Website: apple
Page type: newsletter-management
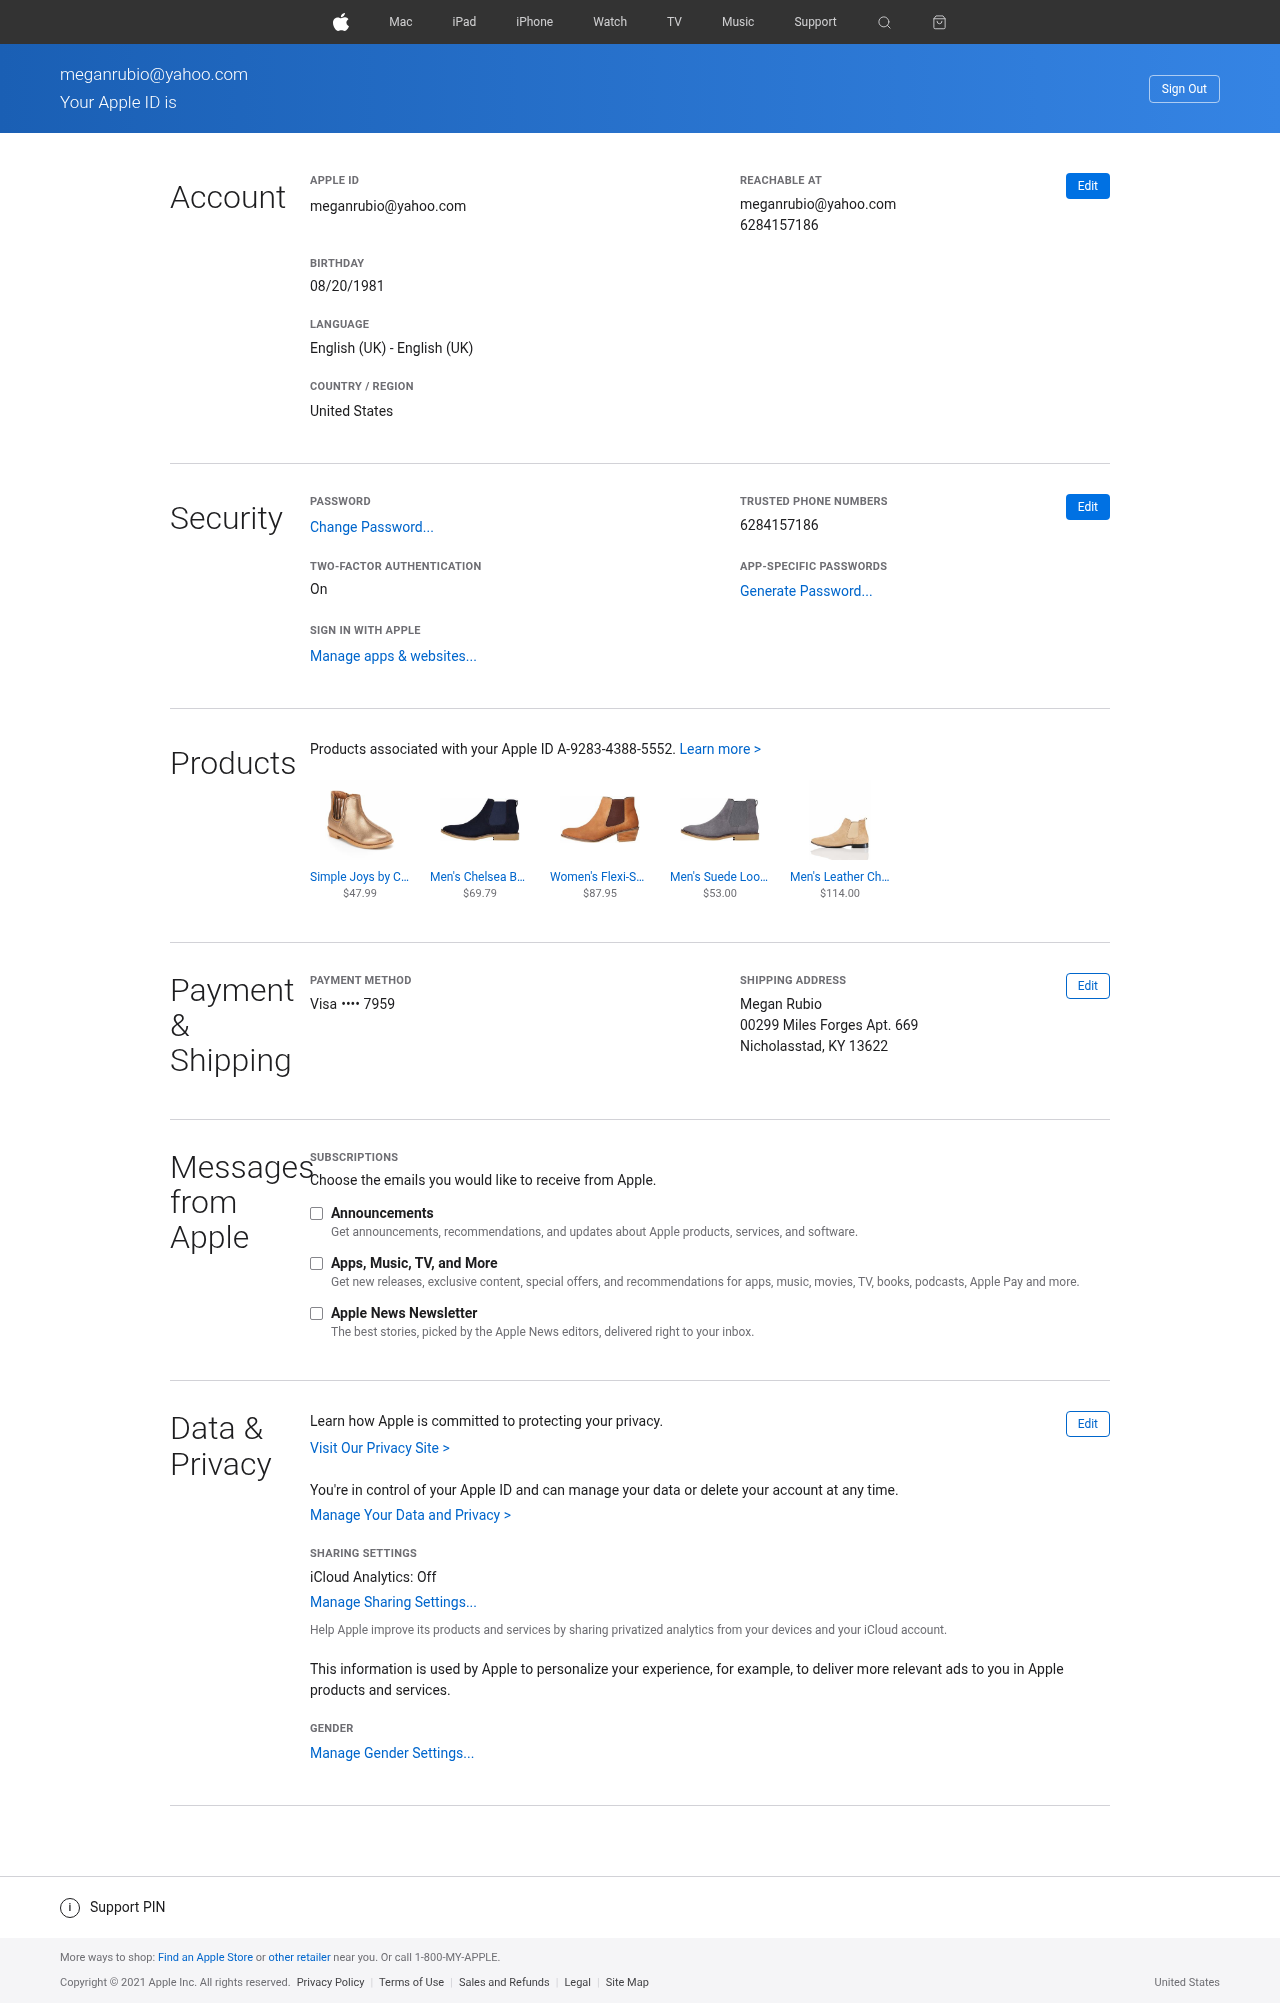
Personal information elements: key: PII_CARD_LAST4
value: •••• 7959
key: PII_CARD_TYPE
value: Visa
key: PII_CITY_STATE_ZIP
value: Nicholasstad, KY 13622
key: PII_COUNTRY
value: United States
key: PII_DOB
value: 08/20/1981
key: PII_EMAIL
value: meganrubio@yahoo.com
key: PII_FULLNAME
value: Megan Rubio
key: PII_PHONE
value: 6284157186
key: PII_STREET
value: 00299 Miles Forges Apt. 669
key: PII_EMAIL2
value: meganrubio@yahoo.com
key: PII_EMAIL3
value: meganrubio@yahoo.com
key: PII_PHONE2
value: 6284157186
Product elements: key: PRODUCT1_NAME
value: Simple Joys by Carter's Baby Girls' Ella Bootie Chelsea Boot, Tan, 6 M US Toddler
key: PRODUCT1_PRICE
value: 47.99
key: PRODUCT2_NAME
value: Men's Chelsea Boots, Blau (Navy Suede Look), 12 UK
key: PRODUCT2_PRICE
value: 69.79
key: PRODUCT3_NAME
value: Women's Flexi-Sole Cuban Heel Chelsea Boots, Brown (Tan Tan), US 10
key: PRODUCT3_PRICE
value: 87.95
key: PRODUCT4_NAME
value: Men's Suede Look Chelsea Boots, Charcoal, US 8
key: PRODUCT4_PRICE
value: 53
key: PRODUCT5_NAME
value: Men's Leather Chelsea Boots, Braun (Biscuit), US 7
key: PRODUCT5_PRICE
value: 114